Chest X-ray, AP view. Patient: 57 years old, sex F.
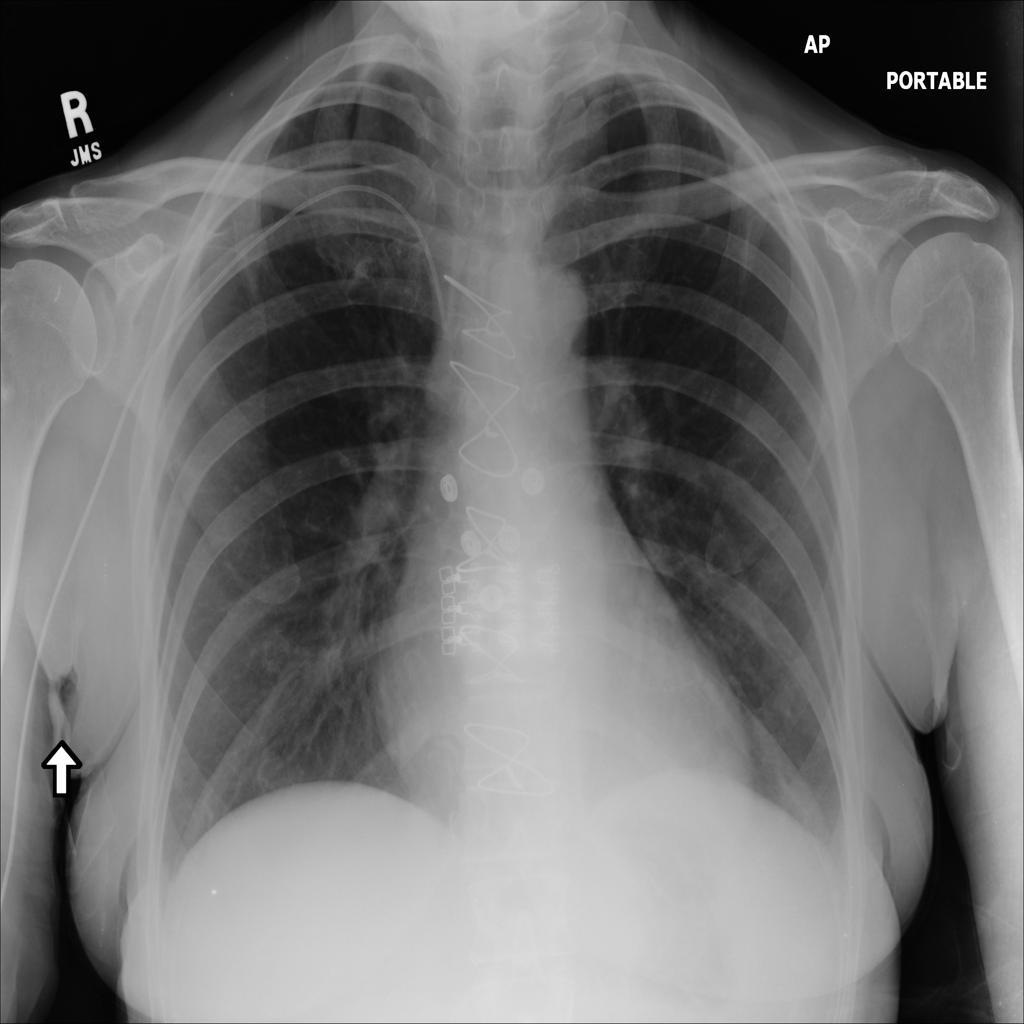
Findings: No Finding